Question: Hey guys I'm struggling to complete my sliding Nav bar. The problem now is I don't know how to change the tab images between sliding the bar out and back in (as seen in the picture). The image for folding it back in has to be inside the nav bar itself which is where I'm confused, could anyone help?
My link is here (with the help from Ketan) jsfiddle.net/6y90wkju/6/ (sorry have to copy and paste wont let me insert jsfiddle link without code)
Here's a picture...

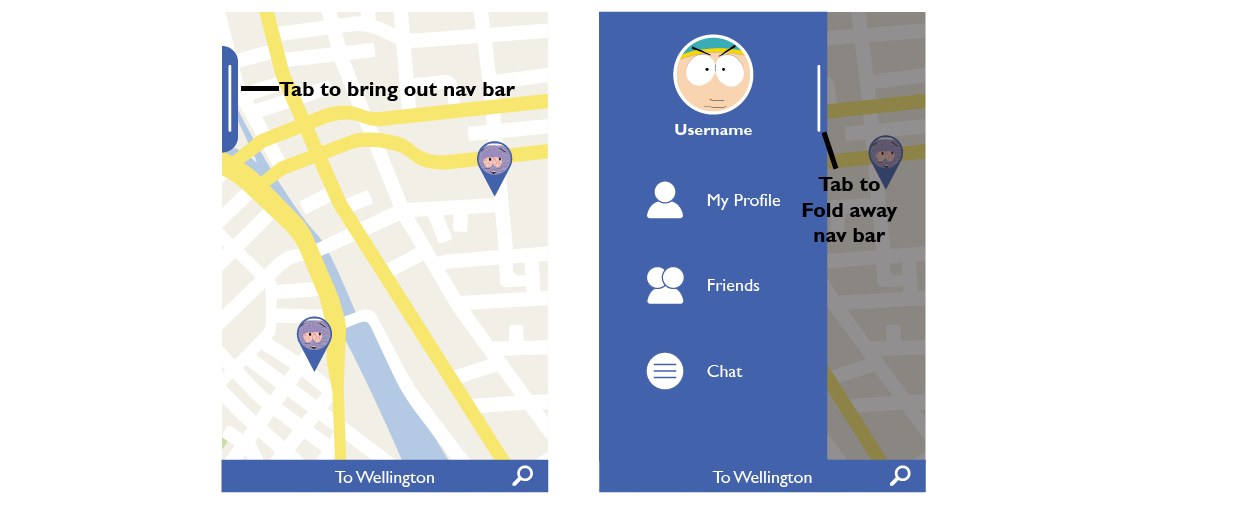
Answer: You can do following way. You didn't include JQuery in your fiddle so it didn't work.
Give 'overflow:hidden;' to '#Maincontainer' and also animate '#slide' with '.hidden' container.
'''
$(document).ready(function(){
$('#slide').click(function(){
var hidden = $('.hidden');
if (hidden.hasClass('visible')){
hidden.animate({"left":"-228px"}, "slow").removeClass('visible');
$('#slide').animate({"left":"0px"}, "slow");
} else {
hidden.animate({"left":"0px"}, "slow").addClass('visible');
$('#slide').animate({"left":"228px"}, "slow");
}
});
});
'''
Check <URL>